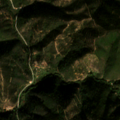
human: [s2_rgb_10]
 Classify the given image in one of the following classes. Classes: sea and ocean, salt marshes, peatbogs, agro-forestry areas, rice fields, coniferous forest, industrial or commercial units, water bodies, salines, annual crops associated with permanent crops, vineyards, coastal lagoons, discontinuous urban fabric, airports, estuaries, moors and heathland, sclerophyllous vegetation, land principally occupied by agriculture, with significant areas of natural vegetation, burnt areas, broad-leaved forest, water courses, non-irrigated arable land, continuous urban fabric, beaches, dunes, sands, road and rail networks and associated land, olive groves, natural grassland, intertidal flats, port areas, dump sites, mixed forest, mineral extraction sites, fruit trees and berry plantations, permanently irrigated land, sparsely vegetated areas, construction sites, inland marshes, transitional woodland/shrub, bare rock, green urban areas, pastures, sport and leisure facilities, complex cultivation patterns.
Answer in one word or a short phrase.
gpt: broad-leaved forest, sclerophyllous vegetation, transitional woodland/shrub